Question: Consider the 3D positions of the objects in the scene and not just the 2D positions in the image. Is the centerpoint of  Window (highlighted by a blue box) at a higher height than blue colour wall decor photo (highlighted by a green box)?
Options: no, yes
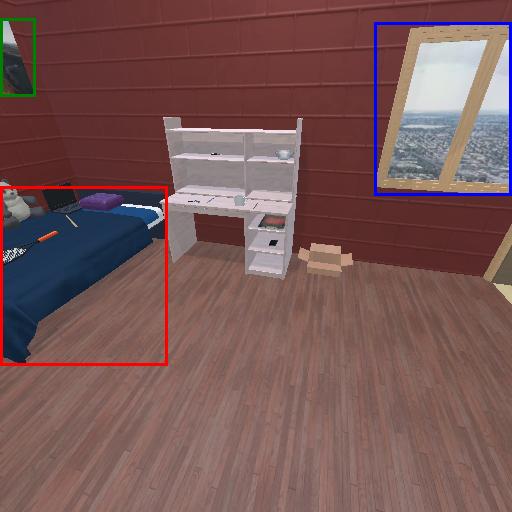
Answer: no